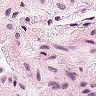
Metastatic tissue present: no